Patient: sex F, age 56
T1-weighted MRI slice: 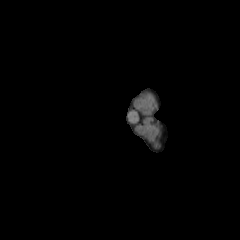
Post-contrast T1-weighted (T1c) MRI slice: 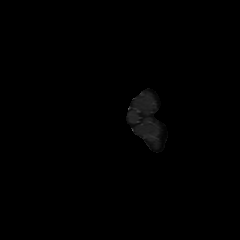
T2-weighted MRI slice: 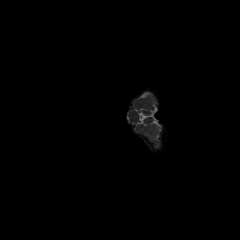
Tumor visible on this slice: no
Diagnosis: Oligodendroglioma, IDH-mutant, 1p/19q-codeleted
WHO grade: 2